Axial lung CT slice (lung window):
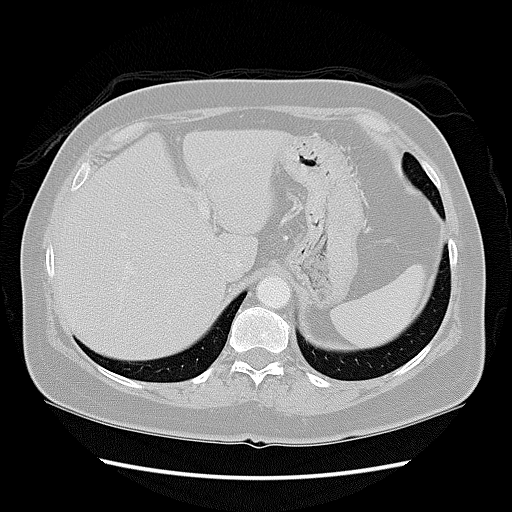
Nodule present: no